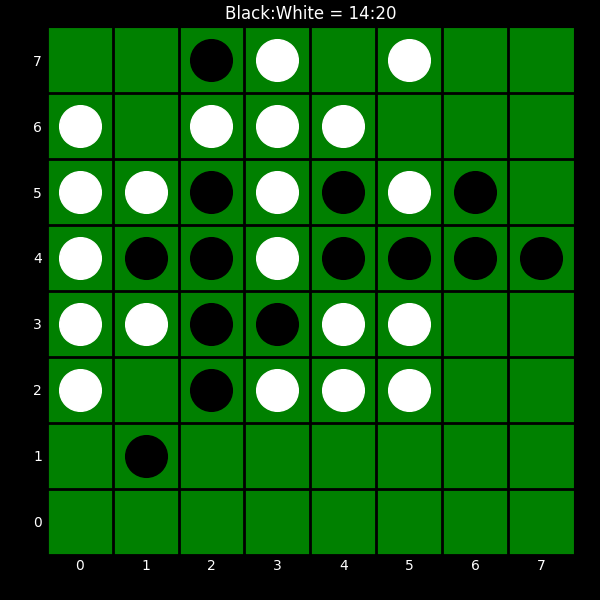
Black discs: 14
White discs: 20